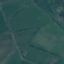
Land use / land cover class: Pasture